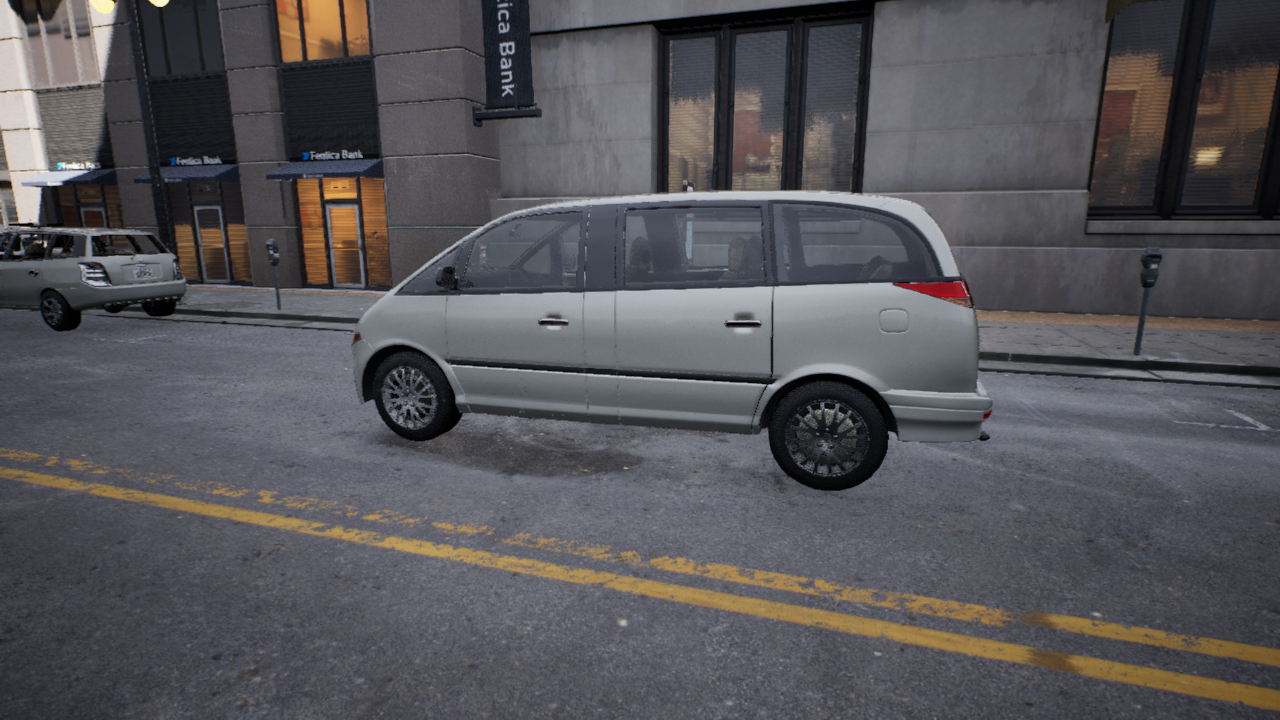
Venue: downtown
Lighting: clear day
Vehicle rig: minivan